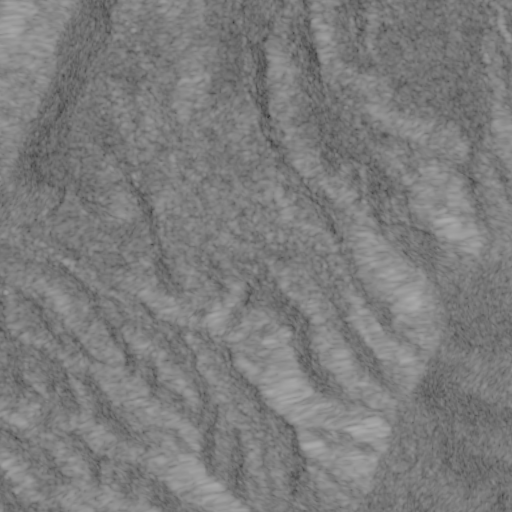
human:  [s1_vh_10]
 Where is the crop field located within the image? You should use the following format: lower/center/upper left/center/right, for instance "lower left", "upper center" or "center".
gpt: The crop field is located in the upper left of the image.
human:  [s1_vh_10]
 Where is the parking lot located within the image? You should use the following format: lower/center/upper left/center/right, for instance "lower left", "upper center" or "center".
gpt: The parking lot is located in the center right of the image.
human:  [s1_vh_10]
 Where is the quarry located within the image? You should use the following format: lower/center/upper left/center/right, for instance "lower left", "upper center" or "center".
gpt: There is no quarry in the image.

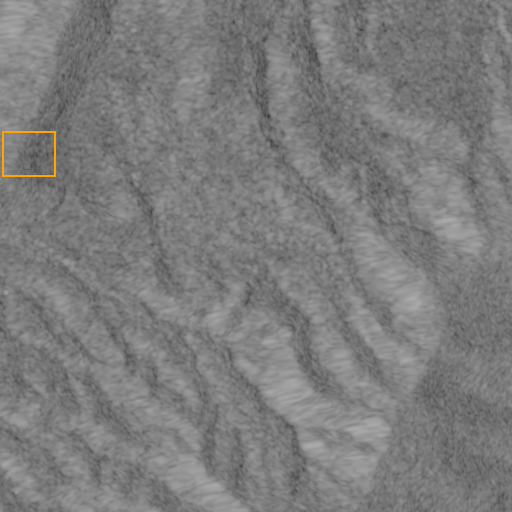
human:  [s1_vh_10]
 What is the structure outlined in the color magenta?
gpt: There is no magenta outline.
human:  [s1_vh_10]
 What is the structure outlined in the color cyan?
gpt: There is no structure outlined in cyan.